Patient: sex M, age 29
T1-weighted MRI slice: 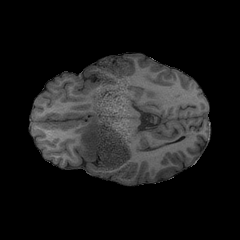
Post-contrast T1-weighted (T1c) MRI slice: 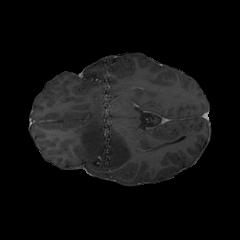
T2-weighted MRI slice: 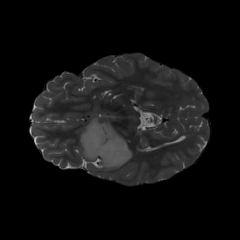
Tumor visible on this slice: yes
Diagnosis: Astrocytoma, IDH-mutant
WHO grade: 2